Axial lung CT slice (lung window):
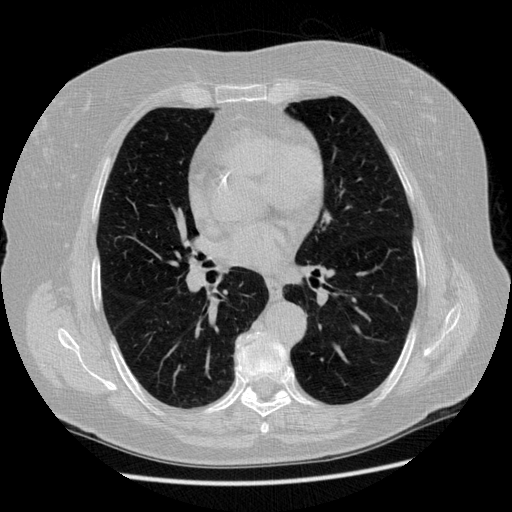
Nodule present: no